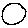
Label: circle